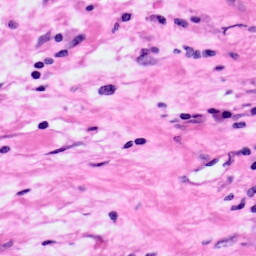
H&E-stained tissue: Pancreatic